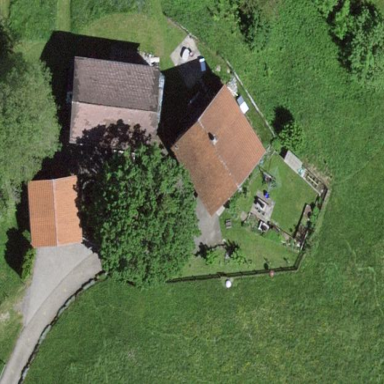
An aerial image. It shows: Farmyard area.